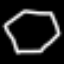
Label: octagon